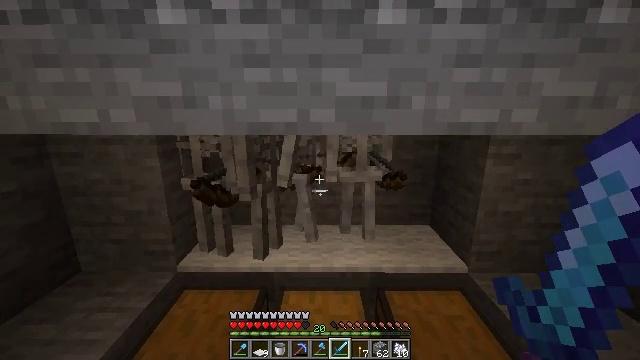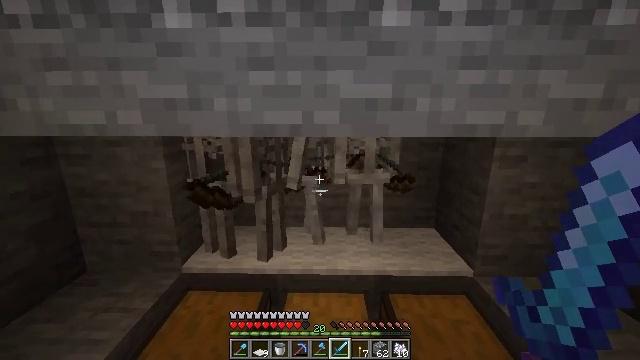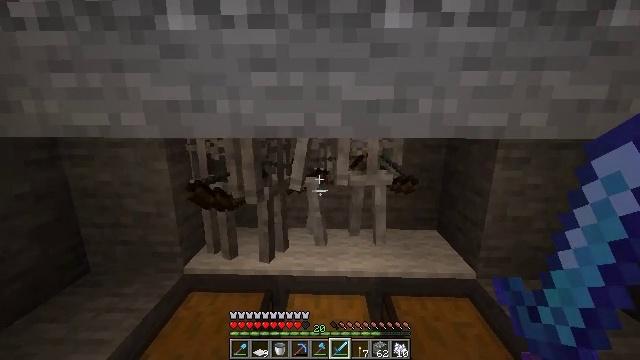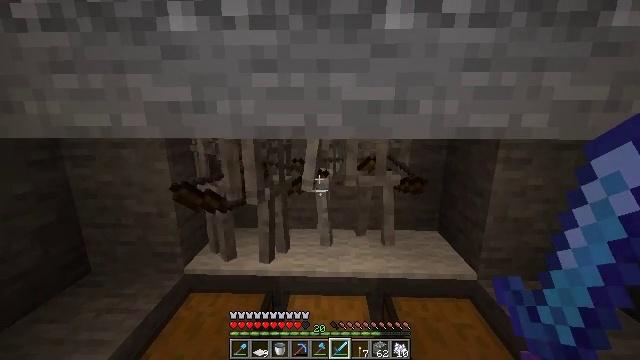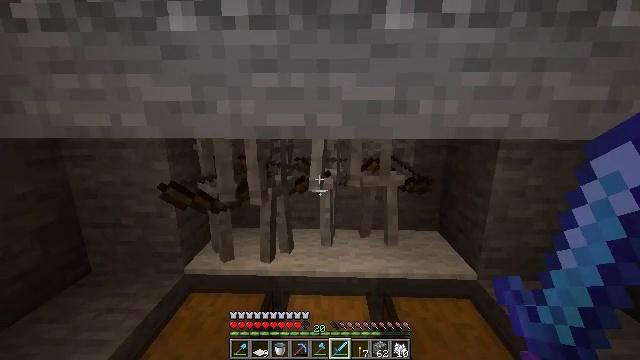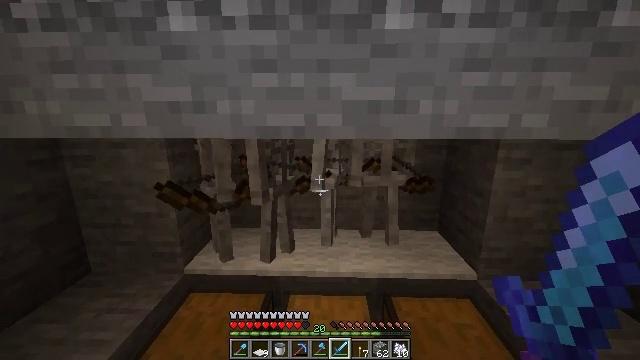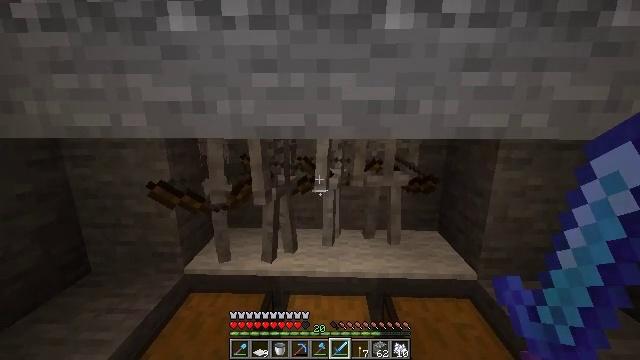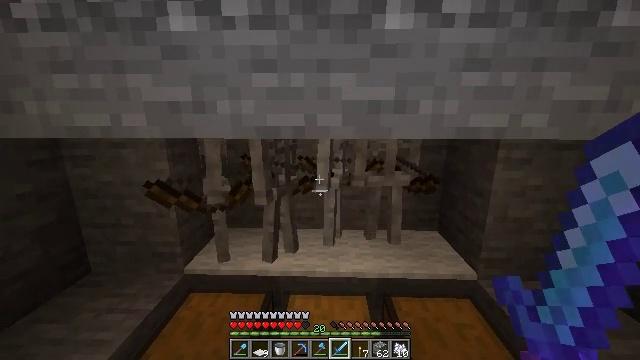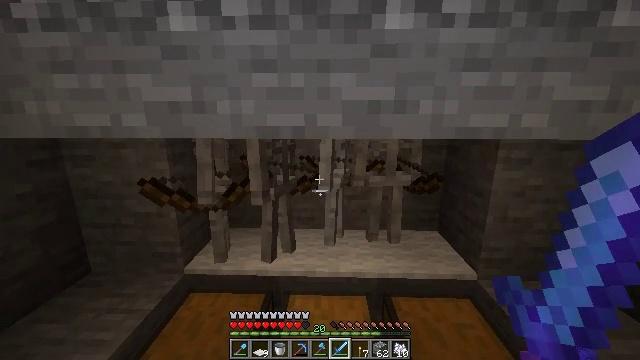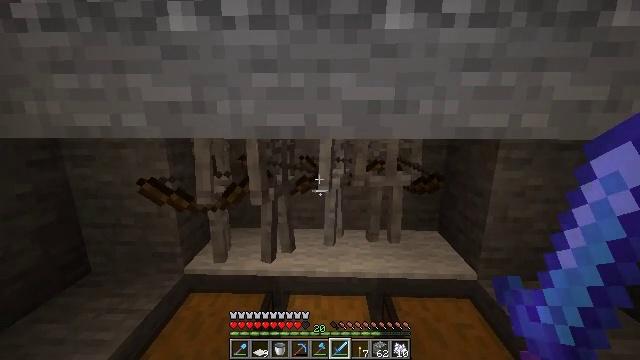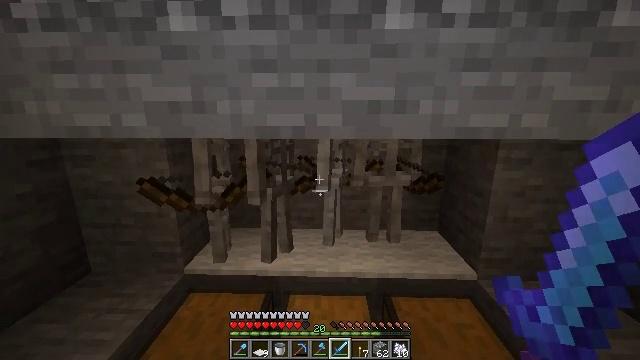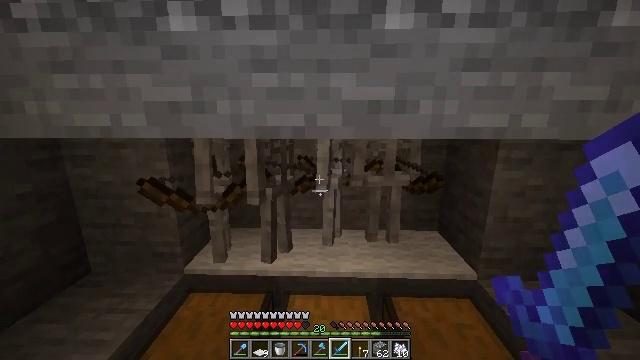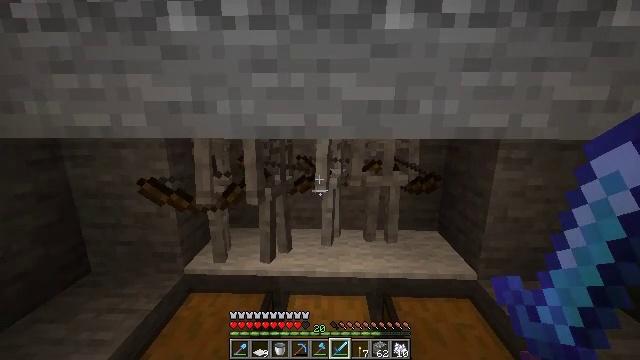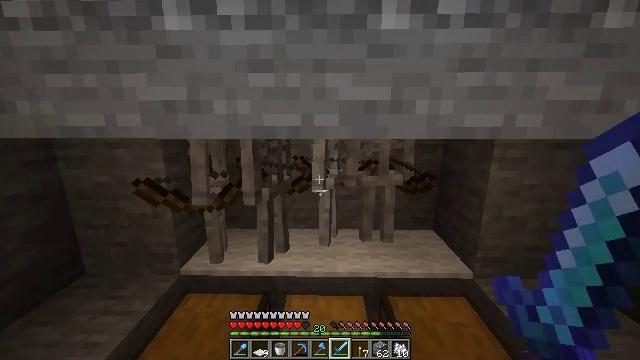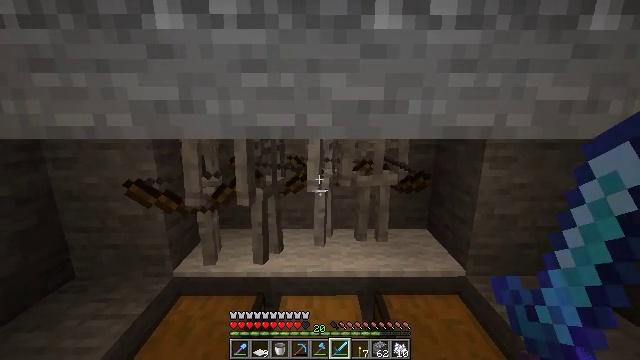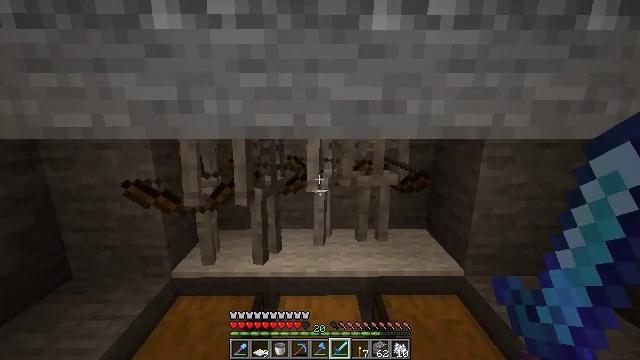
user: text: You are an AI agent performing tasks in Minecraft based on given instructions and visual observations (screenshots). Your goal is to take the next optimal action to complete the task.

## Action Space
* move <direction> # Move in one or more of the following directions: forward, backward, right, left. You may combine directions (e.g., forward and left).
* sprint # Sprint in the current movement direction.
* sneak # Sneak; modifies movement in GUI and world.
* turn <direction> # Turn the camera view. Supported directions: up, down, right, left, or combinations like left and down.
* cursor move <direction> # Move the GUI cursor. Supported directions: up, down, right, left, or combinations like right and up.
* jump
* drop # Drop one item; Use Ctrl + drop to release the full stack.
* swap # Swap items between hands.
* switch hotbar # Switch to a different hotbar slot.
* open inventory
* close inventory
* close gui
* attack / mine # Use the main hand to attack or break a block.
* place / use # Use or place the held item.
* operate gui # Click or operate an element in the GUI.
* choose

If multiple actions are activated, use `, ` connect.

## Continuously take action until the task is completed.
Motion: motion action
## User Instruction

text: Fight a skeleton.
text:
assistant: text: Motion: no_op
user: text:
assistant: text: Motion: no_op
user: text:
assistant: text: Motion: no_op
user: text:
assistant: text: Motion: no_op
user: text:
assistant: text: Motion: no_op
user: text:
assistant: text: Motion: no_op
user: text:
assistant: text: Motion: no_op
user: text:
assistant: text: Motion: no_op
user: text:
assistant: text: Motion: no_op
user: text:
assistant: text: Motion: no_op
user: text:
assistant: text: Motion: no_op
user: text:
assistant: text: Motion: no_op
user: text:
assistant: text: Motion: no_op
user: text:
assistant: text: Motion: turn right
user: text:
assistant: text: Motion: no_op
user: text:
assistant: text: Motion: no_op
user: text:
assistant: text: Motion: no_op
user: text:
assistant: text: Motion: no_op
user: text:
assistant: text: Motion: no_op
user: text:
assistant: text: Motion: no_op
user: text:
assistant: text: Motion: no_op
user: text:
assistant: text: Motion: no_op
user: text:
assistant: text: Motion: no_op
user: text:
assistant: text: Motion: no_op
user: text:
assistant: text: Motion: no_op
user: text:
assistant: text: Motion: no_op
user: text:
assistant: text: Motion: no_op
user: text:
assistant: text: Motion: no_op
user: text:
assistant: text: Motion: no_op
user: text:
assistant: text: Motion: no_op